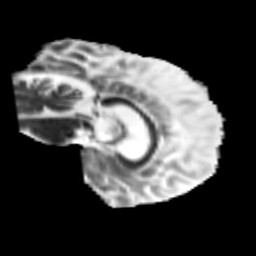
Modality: MD
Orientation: sagittal
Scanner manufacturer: siemens
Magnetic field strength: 3 T
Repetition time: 8.8 s
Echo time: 0.085 s